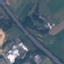
Land use / land cover: Highway